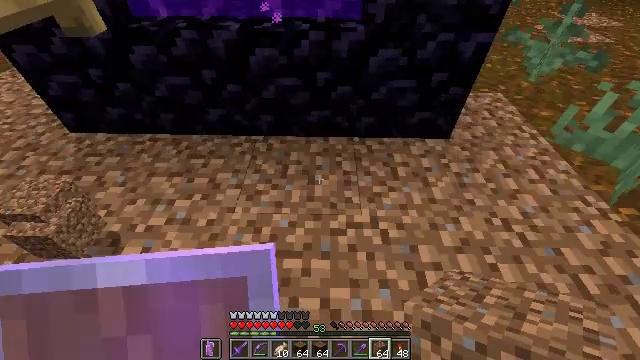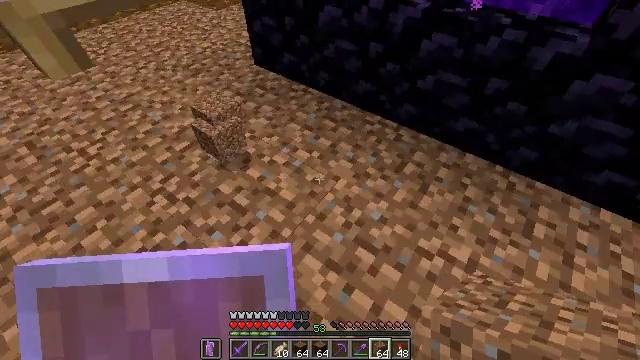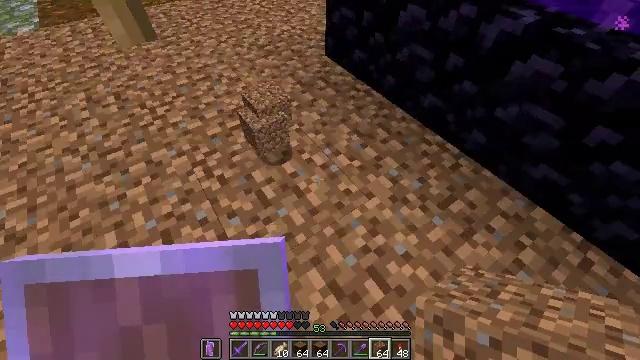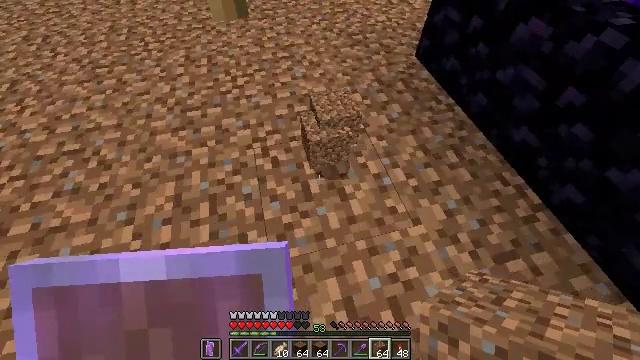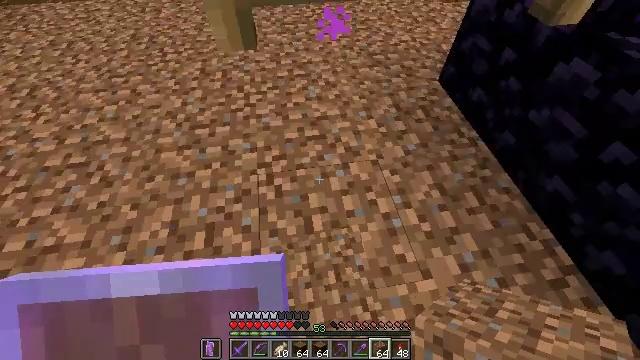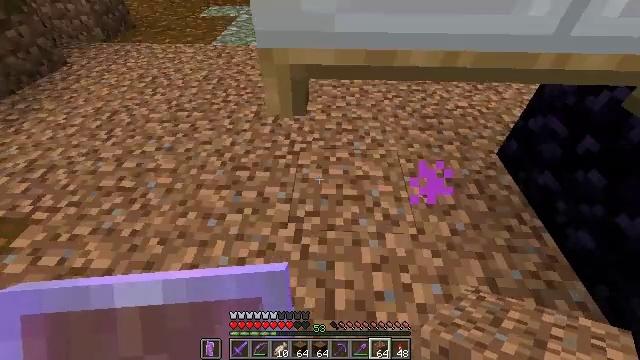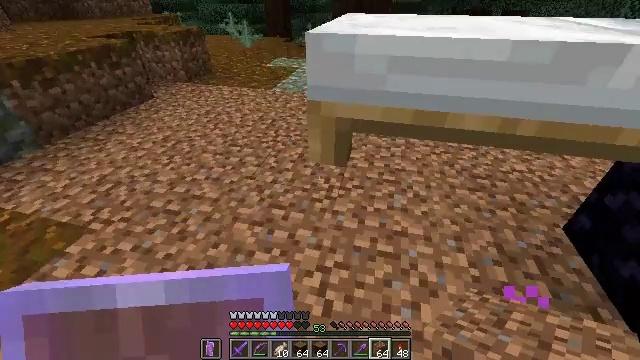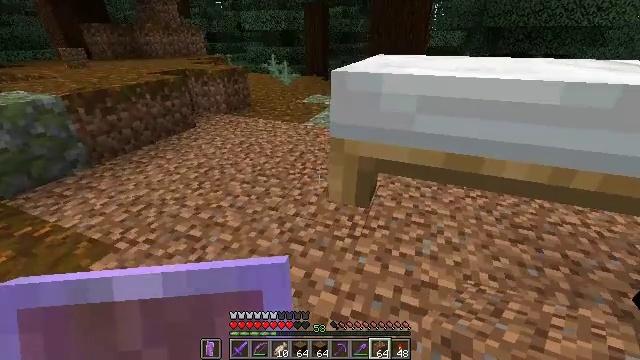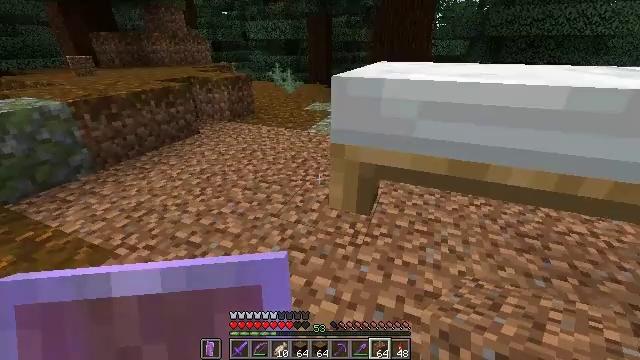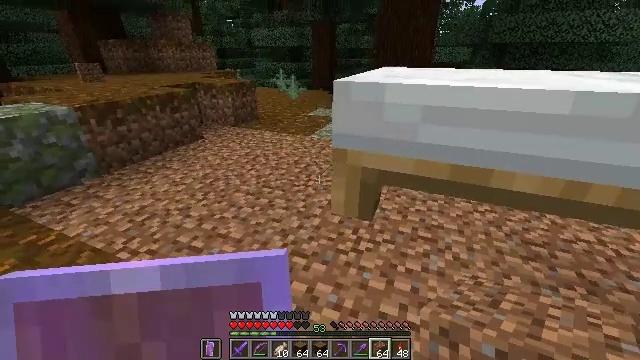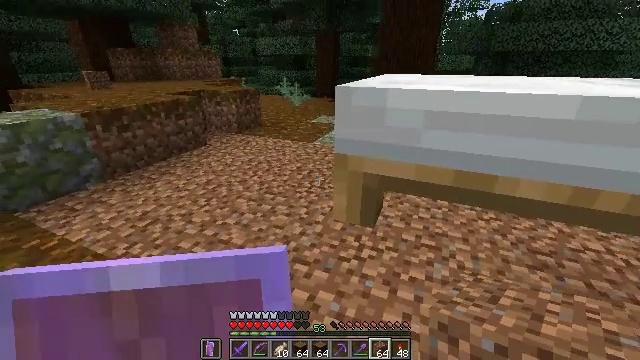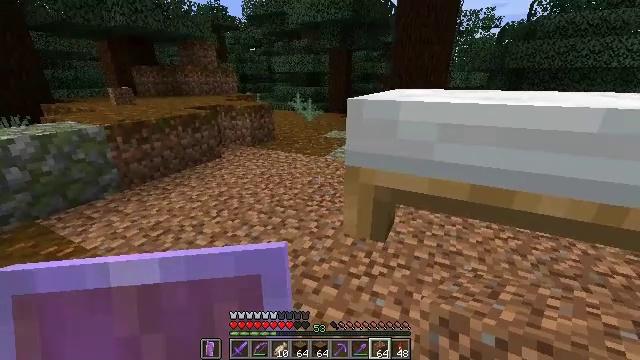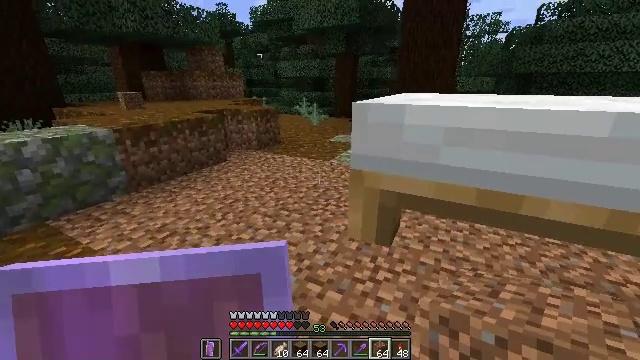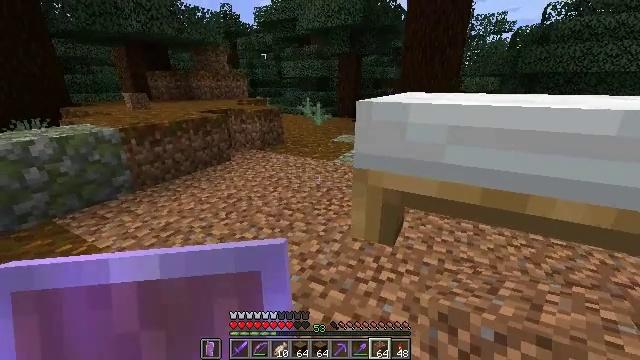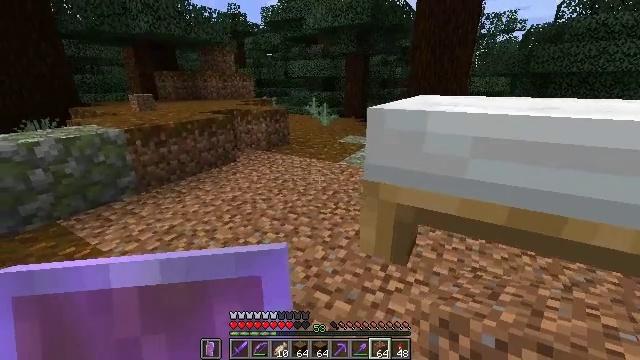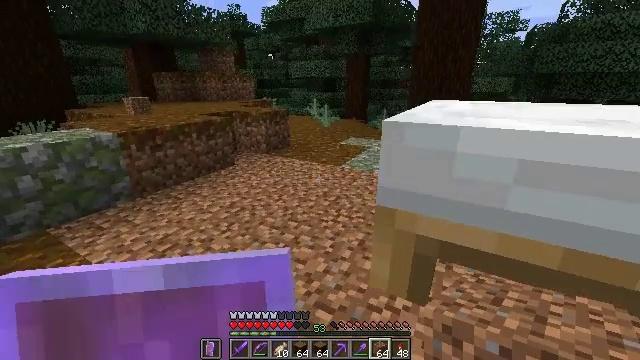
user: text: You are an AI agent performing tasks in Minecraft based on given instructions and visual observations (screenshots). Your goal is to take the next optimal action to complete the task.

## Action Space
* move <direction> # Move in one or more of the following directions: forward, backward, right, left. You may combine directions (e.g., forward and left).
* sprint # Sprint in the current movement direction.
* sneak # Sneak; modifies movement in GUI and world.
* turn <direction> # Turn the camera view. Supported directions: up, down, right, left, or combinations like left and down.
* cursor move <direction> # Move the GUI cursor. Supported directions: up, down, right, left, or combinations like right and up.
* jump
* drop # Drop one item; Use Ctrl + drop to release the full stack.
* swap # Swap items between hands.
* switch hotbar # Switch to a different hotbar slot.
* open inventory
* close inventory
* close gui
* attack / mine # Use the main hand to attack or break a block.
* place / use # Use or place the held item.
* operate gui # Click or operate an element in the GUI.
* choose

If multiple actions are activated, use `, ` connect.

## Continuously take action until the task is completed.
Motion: motion action
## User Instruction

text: Gather the podzol block.
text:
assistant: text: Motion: move forward, turn left and down
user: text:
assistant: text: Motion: move forward, turn left and down
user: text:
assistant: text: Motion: move forward, turn left and down
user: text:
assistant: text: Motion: move forward, turn left and up
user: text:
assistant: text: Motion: move forward, turn left and up
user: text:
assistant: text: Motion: turn left and up
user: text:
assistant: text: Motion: turn left and up
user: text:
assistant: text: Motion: turn up
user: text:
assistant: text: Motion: turn up
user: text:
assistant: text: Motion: turn up
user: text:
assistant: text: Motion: turn left and up
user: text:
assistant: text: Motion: turn left
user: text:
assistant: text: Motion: no_op
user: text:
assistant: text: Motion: move forward, turn left
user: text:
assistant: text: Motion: move forward
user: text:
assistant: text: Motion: move forward, turn left
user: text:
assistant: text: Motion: move forward
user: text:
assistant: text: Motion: move forward
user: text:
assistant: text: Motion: move forward
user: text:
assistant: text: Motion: move forward
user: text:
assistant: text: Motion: move forward
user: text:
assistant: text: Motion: move forward and move left, turn right
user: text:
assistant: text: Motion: turn right
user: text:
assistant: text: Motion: turn right and up
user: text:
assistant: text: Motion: turn right
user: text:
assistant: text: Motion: no_op
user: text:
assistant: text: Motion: turn left
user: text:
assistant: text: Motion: turn left
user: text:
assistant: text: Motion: turn left
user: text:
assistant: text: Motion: turn left